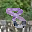
Label: 8